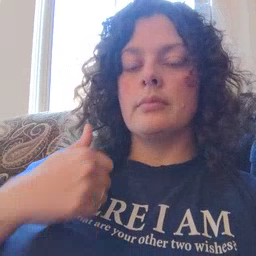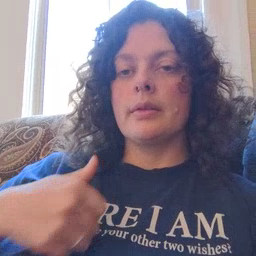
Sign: bath